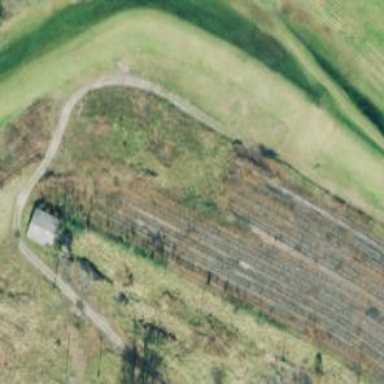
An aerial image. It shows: Unused railway yard.